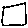
Label: square